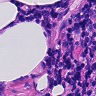
Metastatic tissue present: no